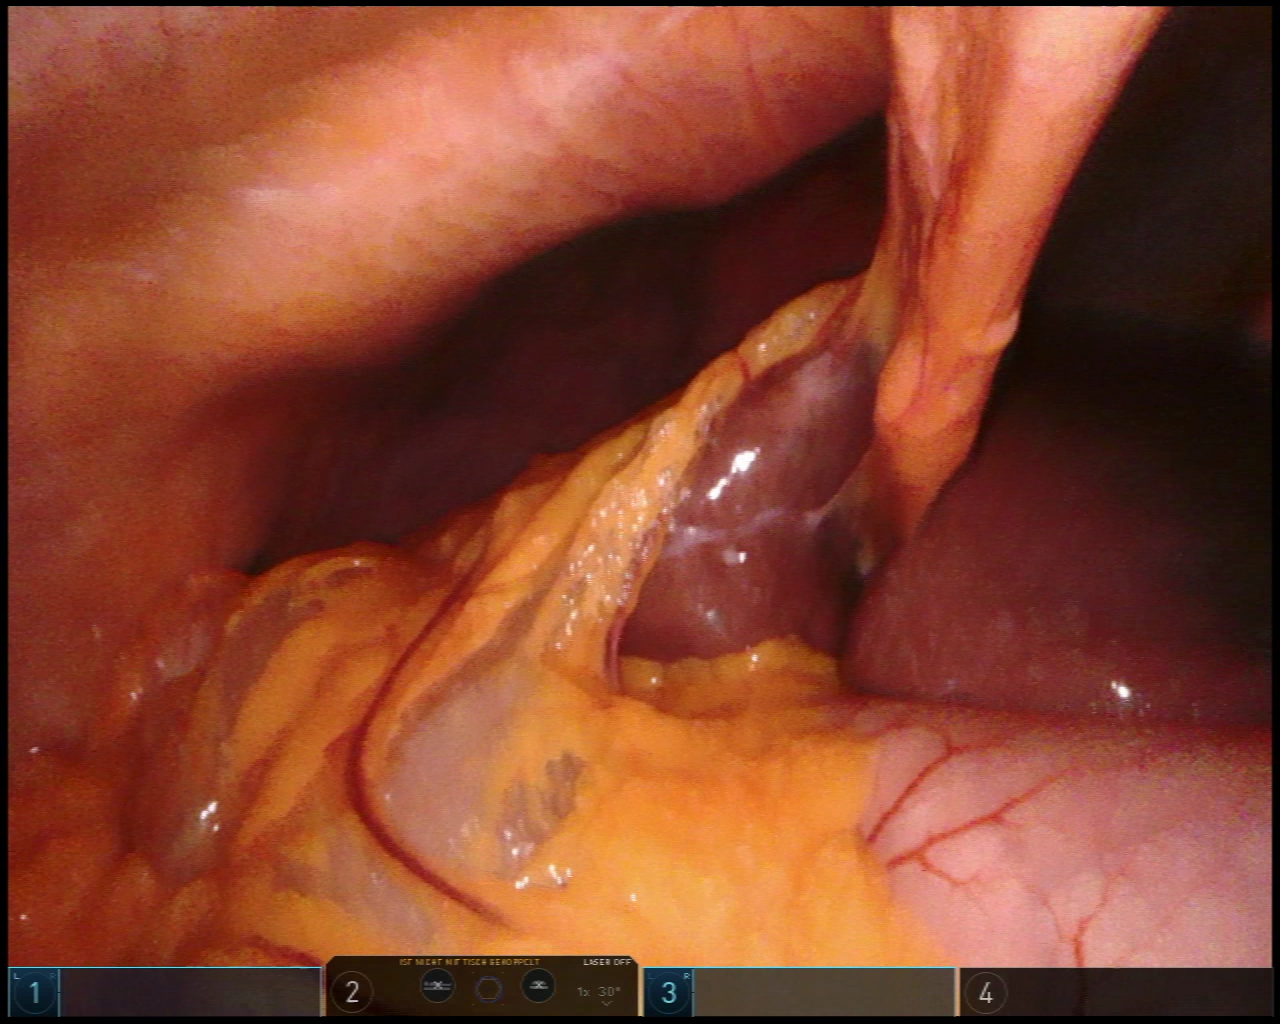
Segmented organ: stomach
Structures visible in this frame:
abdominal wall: yes
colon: no
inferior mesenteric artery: no
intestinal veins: no
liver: yes
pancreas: no
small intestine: no
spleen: no
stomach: yes
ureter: no
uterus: no
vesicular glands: no